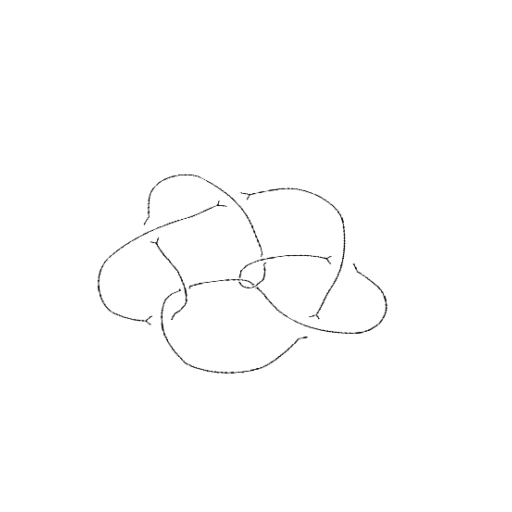
Crossing number: 9